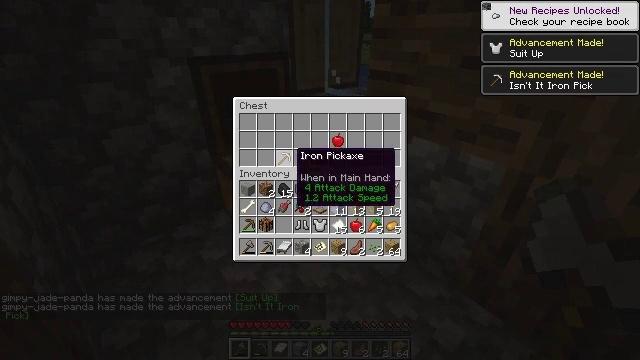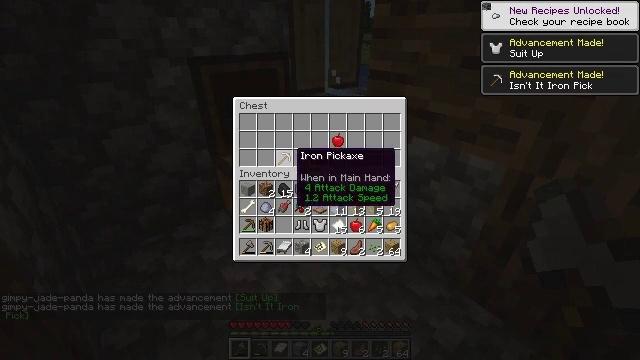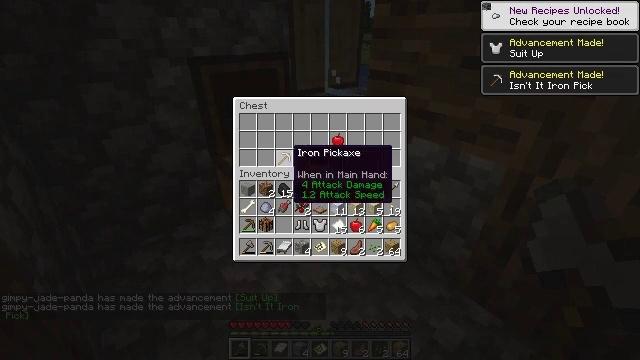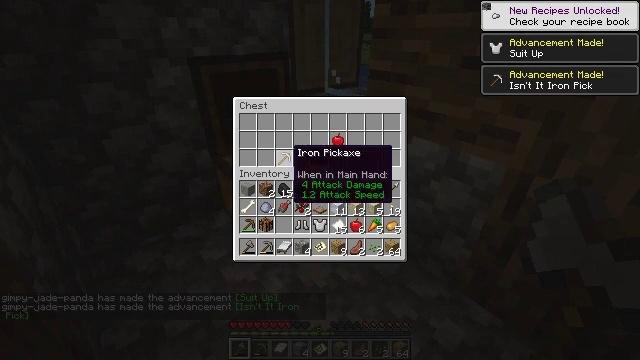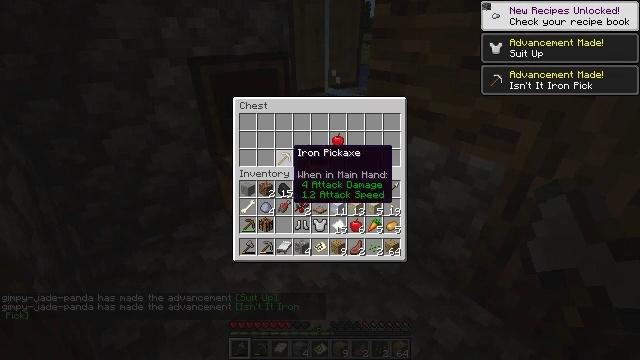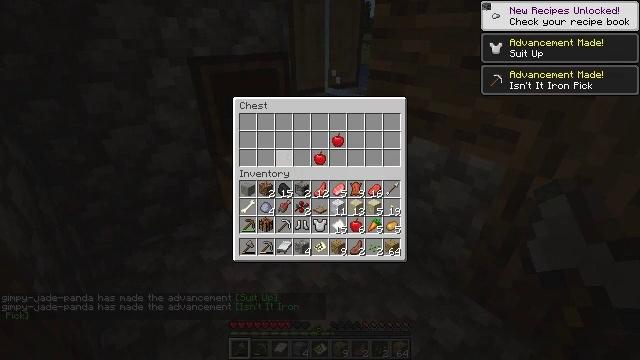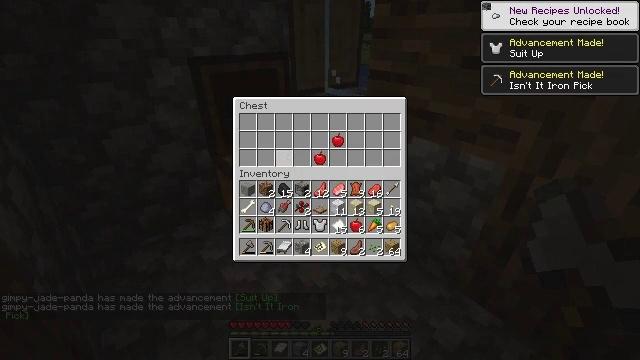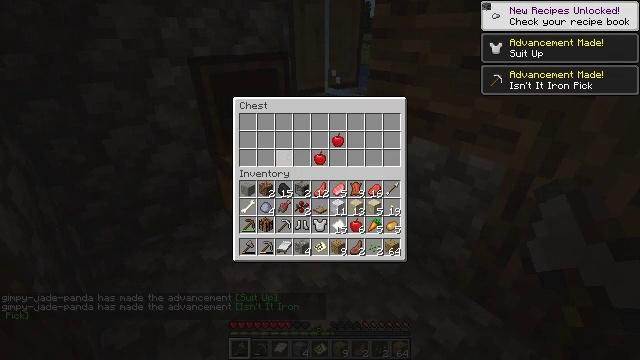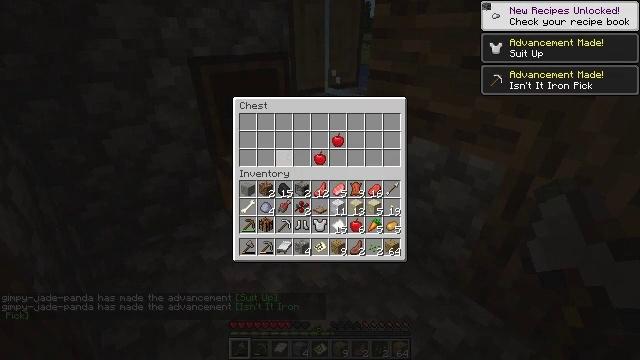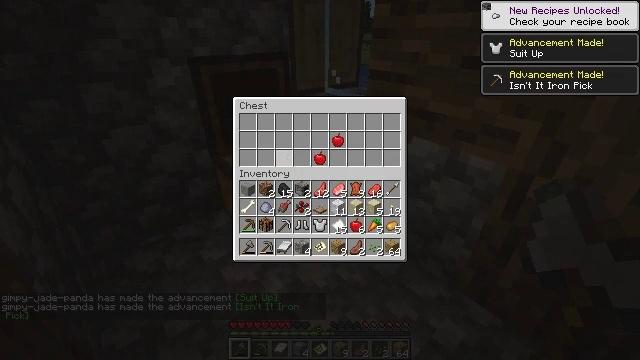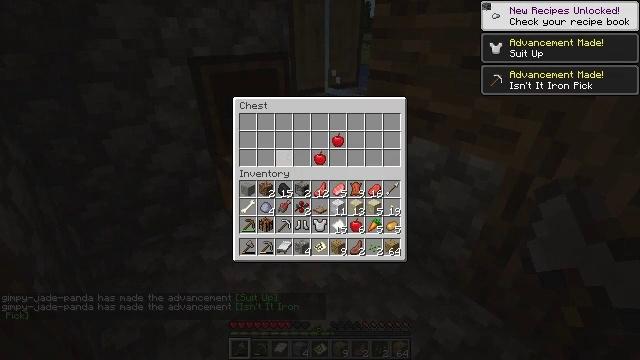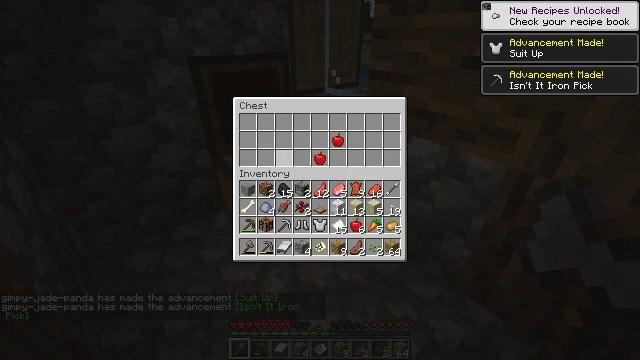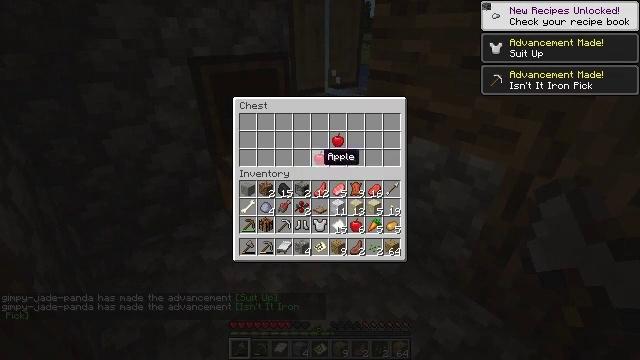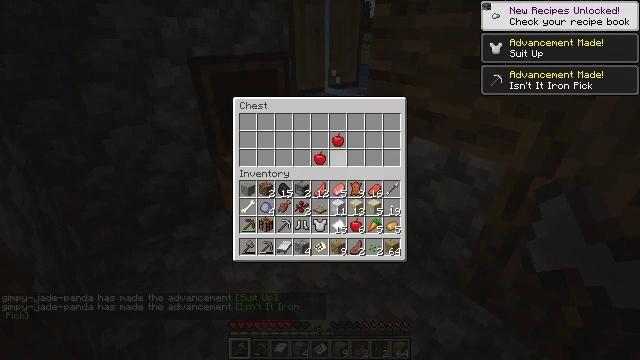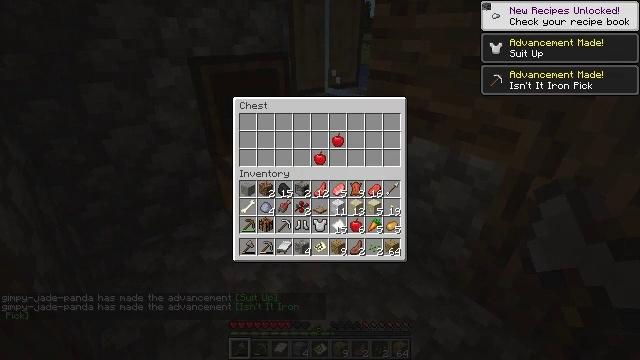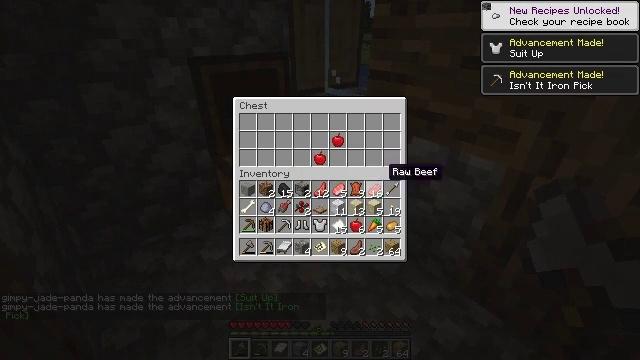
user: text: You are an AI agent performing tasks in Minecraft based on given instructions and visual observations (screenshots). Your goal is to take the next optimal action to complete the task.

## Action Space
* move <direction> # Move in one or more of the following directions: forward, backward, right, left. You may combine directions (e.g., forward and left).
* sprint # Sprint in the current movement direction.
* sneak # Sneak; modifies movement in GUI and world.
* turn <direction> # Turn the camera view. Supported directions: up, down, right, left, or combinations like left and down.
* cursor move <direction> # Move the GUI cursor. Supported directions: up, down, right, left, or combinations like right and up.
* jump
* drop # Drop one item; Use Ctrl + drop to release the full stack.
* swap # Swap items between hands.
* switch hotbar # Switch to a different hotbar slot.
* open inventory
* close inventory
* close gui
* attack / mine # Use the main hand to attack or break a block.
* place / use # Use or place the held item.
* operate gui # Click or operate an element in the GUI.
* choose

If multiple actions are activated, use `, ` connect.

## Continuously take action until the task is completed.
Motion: motion action
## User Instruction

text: Attack the grindstone to break it.
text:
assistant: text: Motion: sneak
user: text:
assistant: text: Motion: sneak
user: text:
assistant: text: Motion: sneak
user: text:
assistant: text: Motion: sneak
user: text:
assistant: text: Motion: sneak, operate gui
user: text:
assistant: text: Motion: sneak, operate gui
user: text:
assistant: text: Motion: sneak, operate gui
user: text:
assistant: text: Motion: sneak
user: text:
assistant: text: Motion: sneak
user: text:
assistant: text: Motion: sneak
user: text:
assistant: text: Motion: sneak
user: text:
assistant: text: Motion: sneak, cursor move right
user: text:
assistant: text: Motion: sneak, cursor move right
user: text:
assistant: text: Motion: sneak, cursor move right
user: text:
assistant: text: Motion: sneak, cursor move right and down
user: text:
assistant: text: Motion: sneak, cursor move right and down
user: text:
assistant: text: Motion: no_op
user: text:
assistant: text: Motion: cursor move down
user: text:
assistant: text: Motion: no_op
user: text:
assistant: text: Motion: close inventory
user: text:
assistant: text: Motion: close inventory
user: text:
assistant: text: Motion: close inventory
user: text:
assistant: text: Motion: no_op
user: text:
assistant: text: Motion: open inventory
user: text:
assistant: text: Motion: open inventory
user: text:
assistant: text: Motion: cursor move down
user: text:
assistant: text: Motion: sneak, cursor move right and down
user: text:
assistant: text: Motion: sneak, cursor move down
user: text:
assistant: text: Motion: sneak
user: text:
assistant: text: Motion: sneak